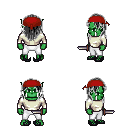
a pixel art fantasy rpg character, male body template, orc, green skin, white long-sleeve shirt, white pants, gray long hairstyle, red bandana, ghillies, dagger, four views (front, back, left, right), 2x2 character sprite sheet, small pixel art, hard edges, no anti-aliasing